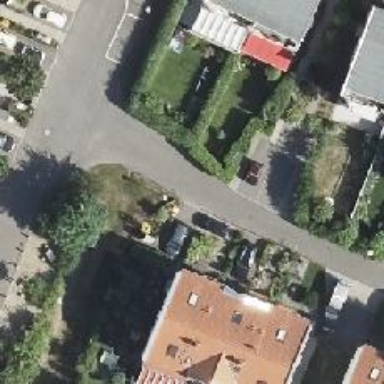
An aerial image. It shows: Asphalt road in living street.